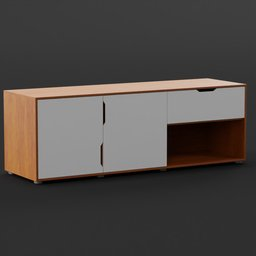
Label: furniture